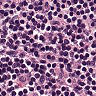
Metastatic tissue present: no